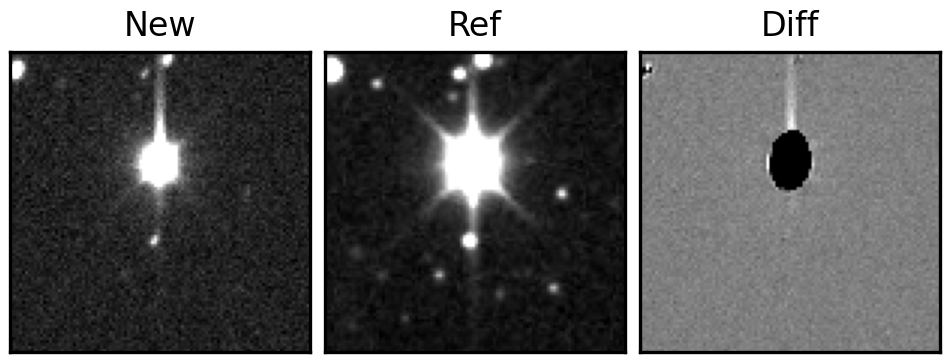
Label: bogus